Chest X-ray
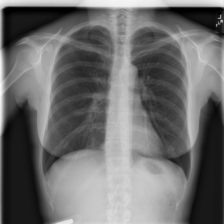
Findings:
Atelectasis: negative
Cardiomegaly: negative
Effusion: negative
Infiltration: negative
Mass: negative
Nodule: negative
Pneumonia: negative
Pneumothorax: negative
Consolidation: negative
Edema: negative
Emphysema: negative
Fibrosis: negative
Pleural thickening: negative
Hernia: negative